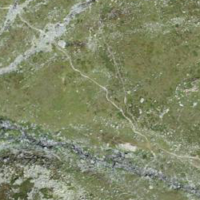
EUNIS habitat code: 26
Species observed at this site:
Marmota marmota
Erebia euryale